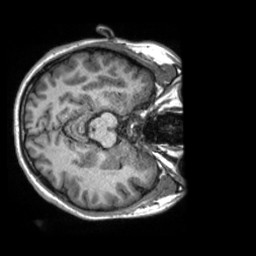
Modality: T1w
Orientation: axial
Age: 26
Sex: female
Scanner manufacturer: siemens
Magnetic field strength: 3 T
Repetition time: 2.3 s
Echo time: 0.00288 s